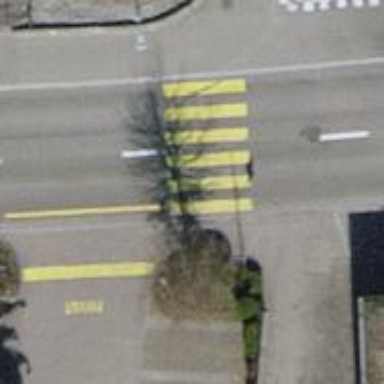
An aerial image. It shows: Uncontrolled road crossing.